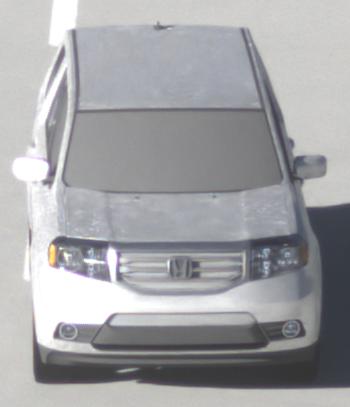
Make: Honda
Model: Pilot
Detailed model: Gen. 2 Facelift
Model produced from: 2012
Model produced until: 2015
Doors: 5
Color: white
Road condition: dry road
Daytime: morning or afternoon
Contrast: high contrast